Field crop: maize
Growth stage: 2
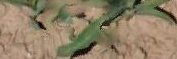
Species: maize